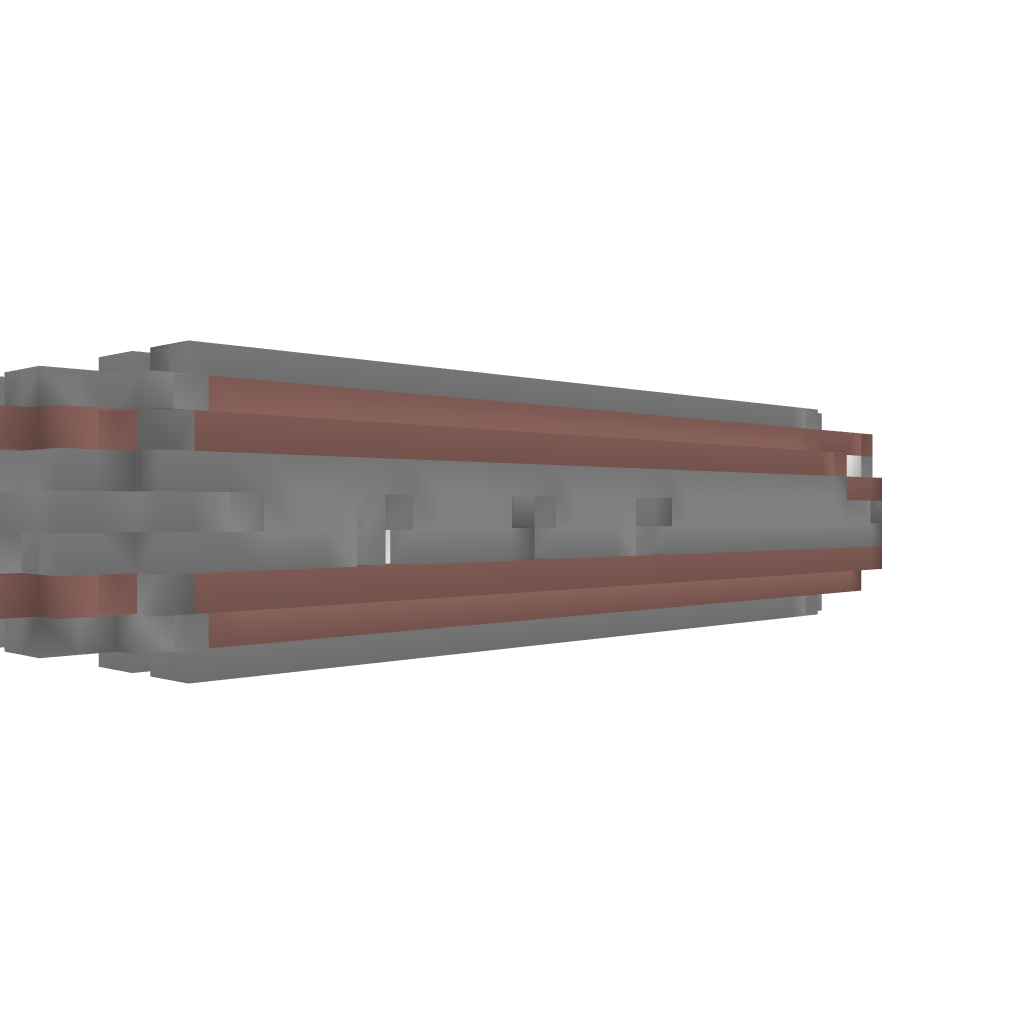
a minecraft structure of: Functional Corvette Airship bad low quality